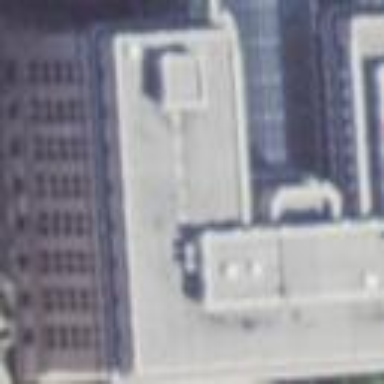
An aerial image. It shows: Commercial building.